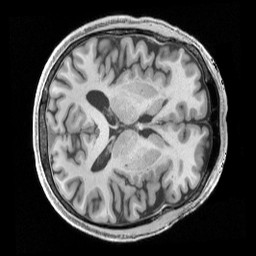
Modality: T1w
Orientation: axial
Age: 66
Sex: male
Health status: healthy
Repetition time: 2.4 s
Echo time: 0.00222 s